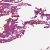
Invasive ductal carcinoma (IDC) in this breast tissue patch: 0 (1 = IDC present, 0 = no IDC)